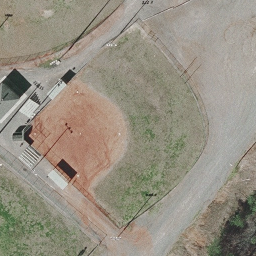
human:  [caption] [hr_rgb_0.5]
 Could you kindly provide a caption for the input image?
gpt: This is a old baseball diamond .

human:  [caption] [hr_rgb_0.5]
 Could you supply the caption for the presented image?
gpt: This is a old baseball diamond .

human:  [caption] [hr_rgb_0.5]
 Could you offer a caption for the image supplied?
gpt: It is a small baseball diamond with sand and grass .

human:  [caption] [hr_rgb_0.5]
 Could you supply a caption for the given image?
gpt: It is a small old baseball diamond .

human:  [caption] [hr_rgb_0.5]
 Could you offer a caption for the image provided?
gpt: This is a old baseball diamond .